Field crop: tomato
Growth stage: 1
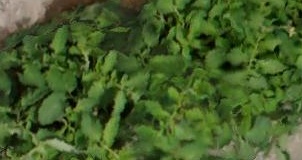
Species: tomato